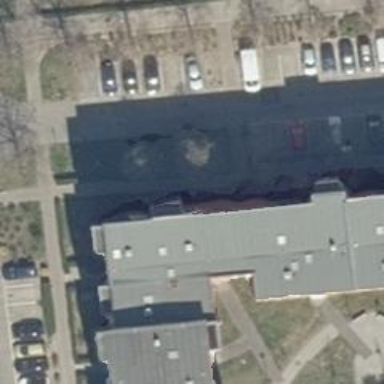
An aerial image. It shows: Apartment building with flat roof.